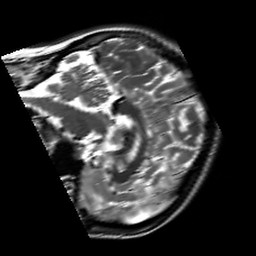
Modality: T2w
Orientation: sagittal
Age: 27
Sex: female
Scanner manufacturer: siemens
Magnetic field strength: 3 T
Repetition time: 7 s
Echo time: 0.09 s